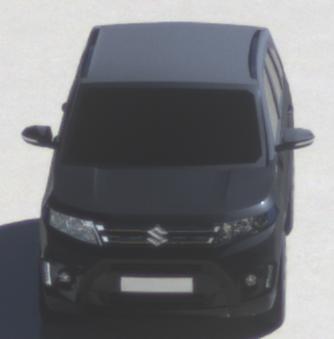
Make: Suzuki
Model: Vitara 1.6
Detailed model: Vitara (LY)
Model produced from: 2015/04
Model produced until: 2018/08
Doors: 5
Color: black
Road condition: wet road
Daytime: midday
Contrast: high contrast